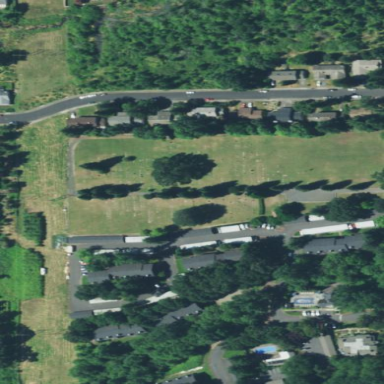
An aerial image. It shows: Cemetery.